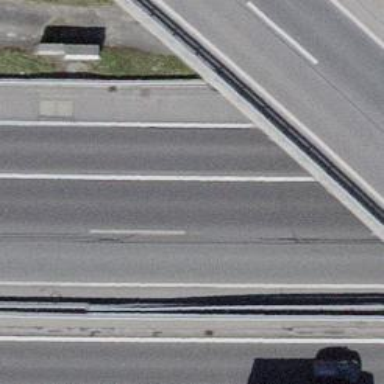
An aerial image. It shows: Motorway junction.